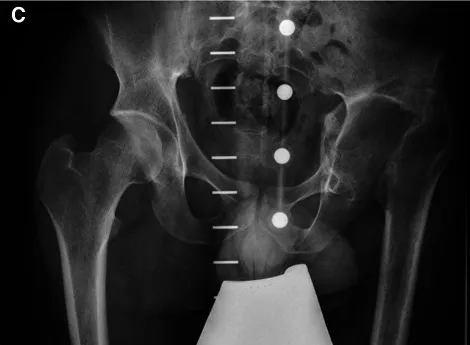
Foreign body removal was performed before hip arthroplasty implantation (C,D).
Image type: radiology (x_ray)